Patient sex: F
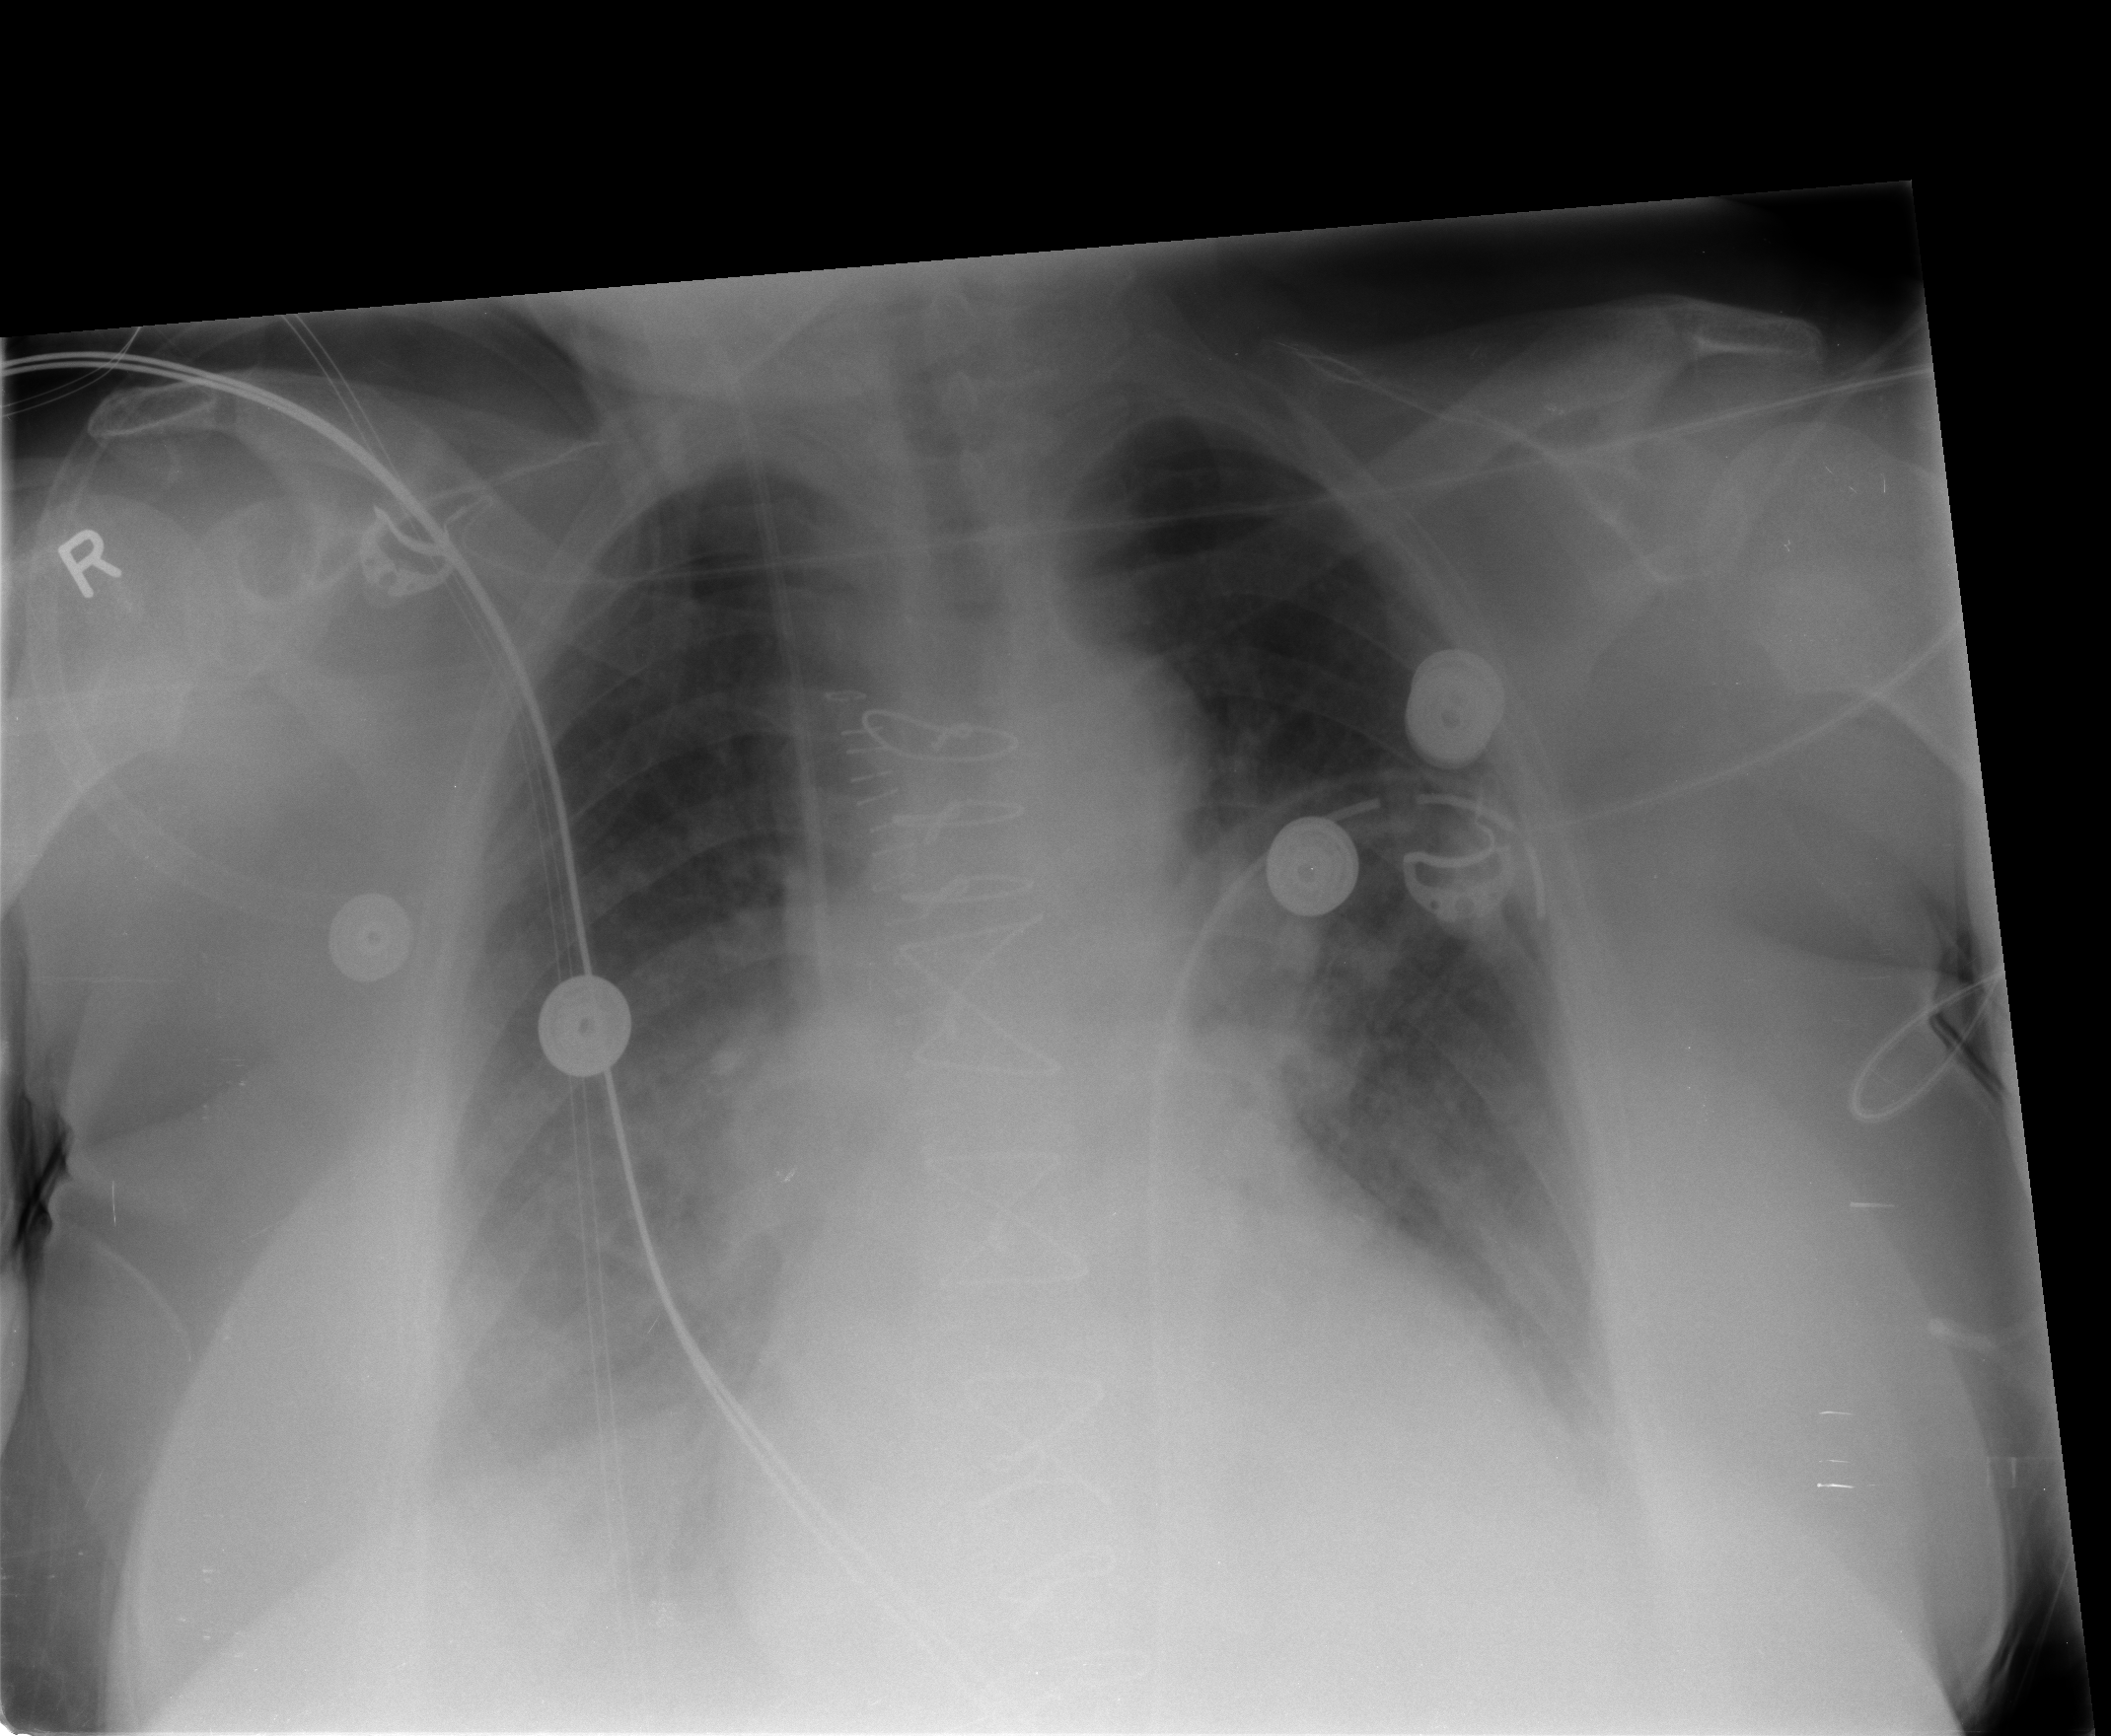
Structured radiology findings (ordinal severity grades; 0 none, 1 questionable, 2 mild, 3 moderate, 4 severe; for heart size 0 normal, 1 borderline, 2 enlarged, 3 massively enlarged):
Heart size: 2
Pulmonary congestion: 3
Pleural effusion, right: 3
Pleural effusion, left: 2
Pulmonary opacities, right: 0
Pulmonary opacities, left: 0
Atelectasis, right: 3
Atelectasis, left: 3